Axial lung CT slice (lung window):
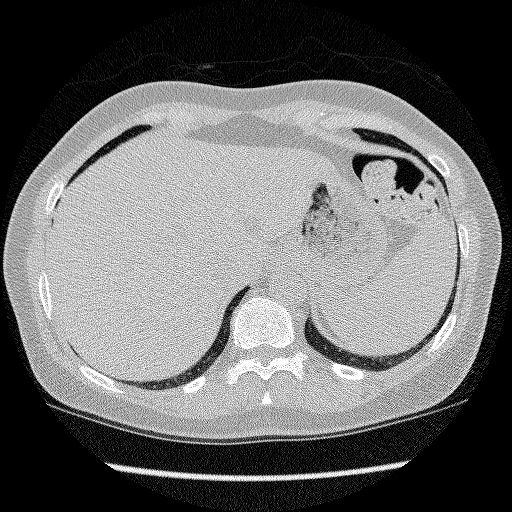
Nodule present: no